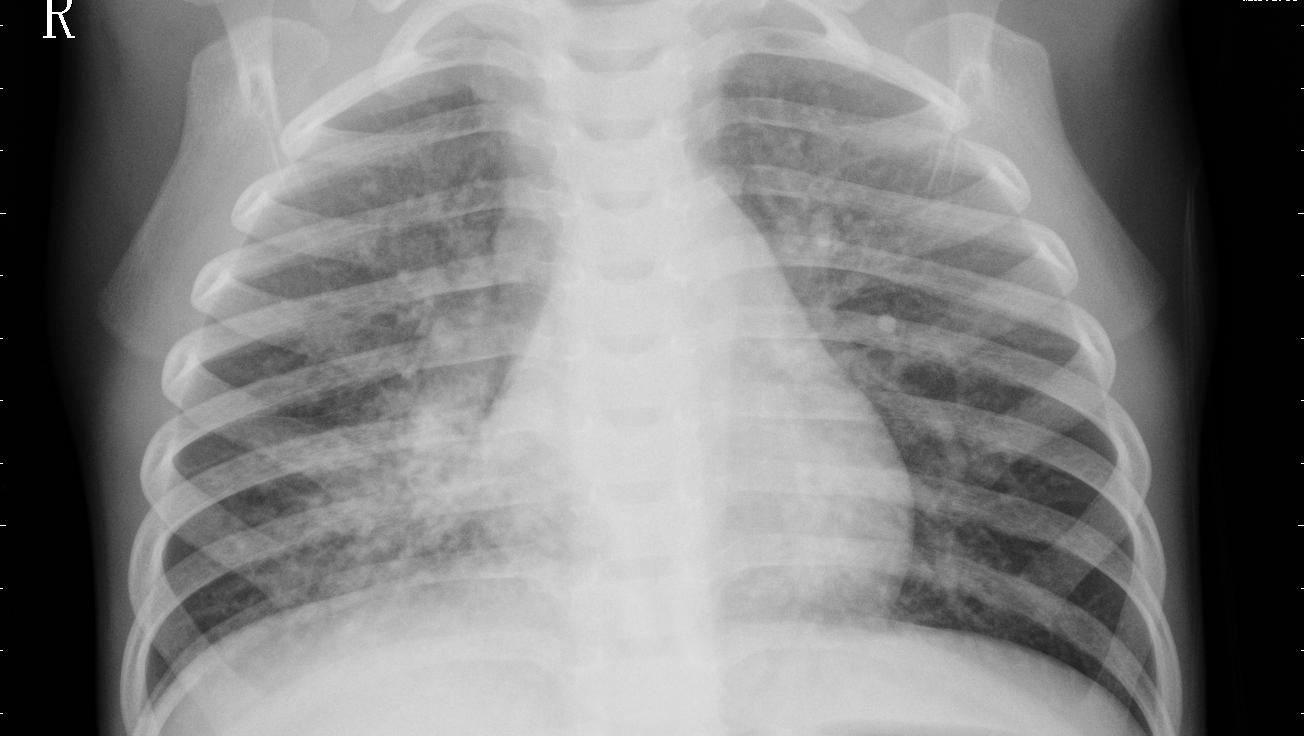
Diagnosis: PNEUMONIA